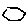
Label: hexagon